Question: I'm using the 'Crashlytics.logException()' method when I want to programmatically report a <URL> on Crashlytics.
Although I set up a valid identifier for the current logged user when the application starts, with 'Crashlytics.setUserName()', I can't see this information in the dashboard. Instead, it appears only when there is a crash (see picture).

How can I enable it for non-fatal errors too?
I'm using Crashlytics plugin for Eclipse, 1.7.0
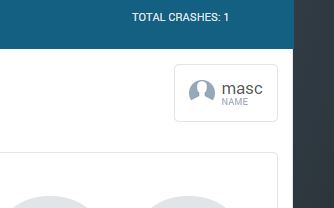
Answer: I solved this simply by updating the Crashlytics library.
I still had the 1.7.0 version, without Fabric. I upgraded the account and I downloaded the new 2.0 package using <URL> and now I can see the user's information in all the non-fatal errors.